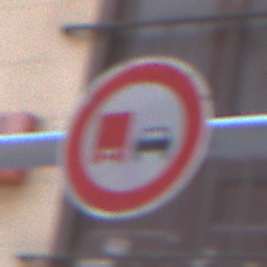
Verkehrszeichen: UeberholverbotKraftfahrzeuge
Umgebung: Outdoor, Urban
Tageszeit: MorningAfternoon
Wetter: PartlyCloudy
Licht: Natural
Jahreszeit: NotSpecified
Kontrast: MediumContrast